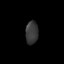
Tissue: lung
Cell type: Myeloid cells
Senescence score: 0.6782
Nuclear area (px): 288
Mean DAPI intensity: 55.483